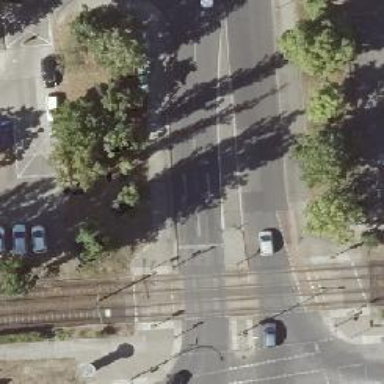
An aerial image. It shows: Road with traffic signals.